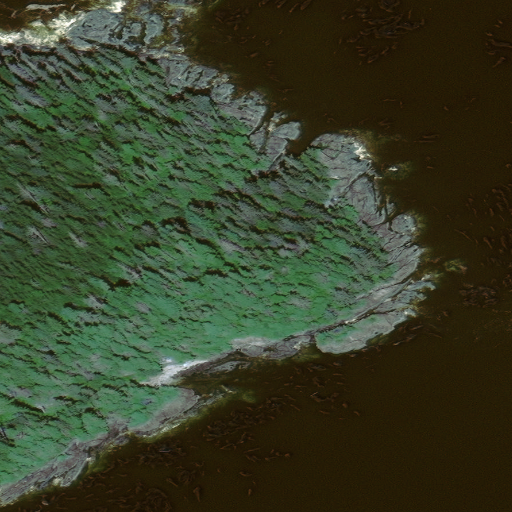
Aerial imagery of island in Alaska named Twocrack Island containing only unknown